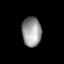
Tissue: lung
Cell type: Others
Senescence score: 0.1815
Nuclear area (px): 562
Mean DAPI intensity: 151.19